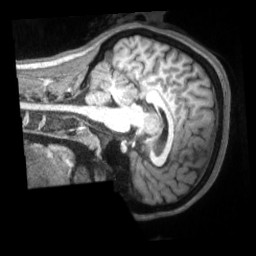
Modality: T1w
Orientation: sagittal
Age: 21
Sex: female